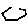
Label: hexagon